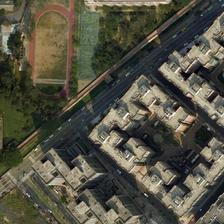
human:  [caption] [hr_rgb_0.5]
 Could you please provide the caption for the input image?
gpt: a playground with two basketball fields next to it and many buildings are in two sides of a road .

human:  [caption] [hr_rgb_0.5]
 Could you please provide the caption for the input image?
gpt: a playground and two basketball fields with some green trees surrounded are next to a road .

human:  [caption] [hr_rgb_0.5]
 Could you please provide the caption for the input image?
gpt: many large buildings and a playground are in two sides of a road .

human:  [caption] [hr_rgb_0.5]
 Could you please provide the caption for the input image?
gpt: several edifices are just one street away from the nearby exercise yard .

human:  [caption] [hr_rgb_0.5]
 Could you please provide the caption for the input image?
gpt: a playground with two basketball fields next to it and many buildings are in two sides of a road .